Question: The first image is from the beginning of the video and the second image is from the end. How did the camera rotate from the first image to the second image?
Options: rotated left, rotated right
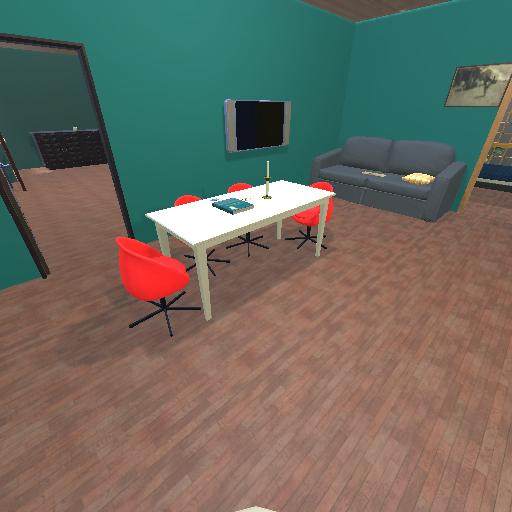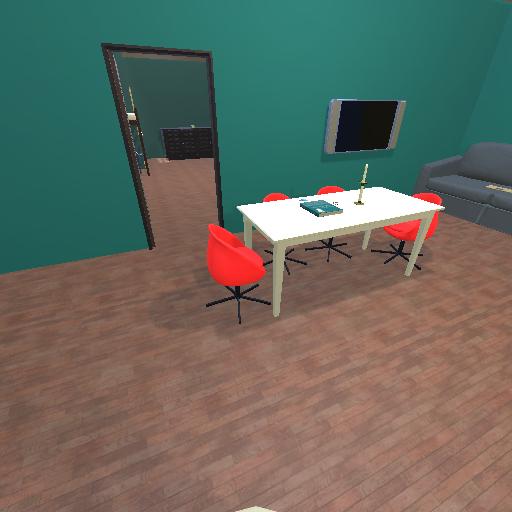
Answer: rotated left